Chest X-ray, PA view. Patient: 31 years old, sex M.
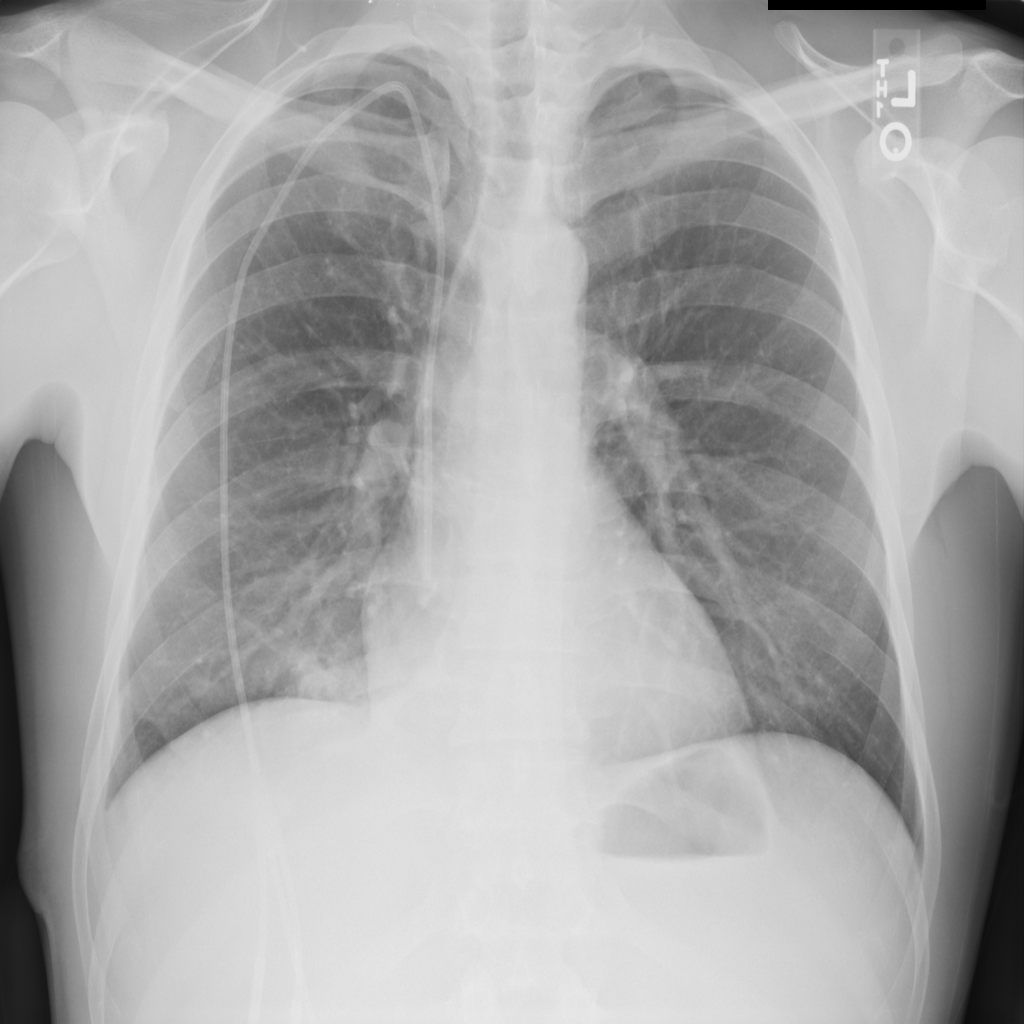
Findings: No Finding